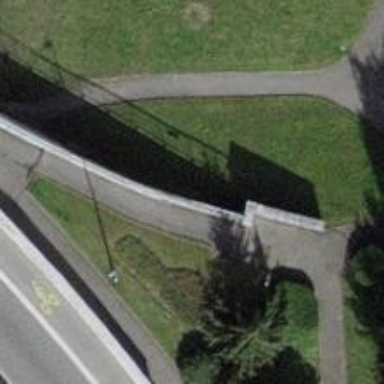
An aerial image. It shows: Retaining wall.